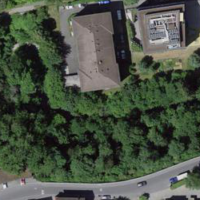
EUNIS habitat code: 53
Species observed at this site:
Impatiens balfourii